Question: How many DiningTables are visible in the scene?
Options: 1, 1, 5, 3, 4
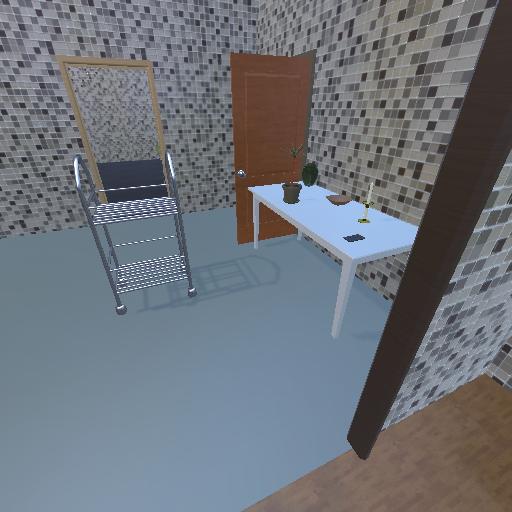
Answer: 1